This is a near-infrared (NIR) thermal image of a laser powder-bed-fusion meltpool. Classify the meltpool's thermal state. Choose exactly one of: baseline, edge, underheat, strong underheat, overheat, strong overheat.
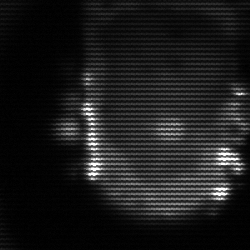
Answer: baseline